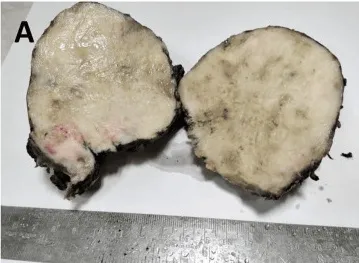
Gross and microscopic features of the tumor. (A) Gross picture: well-circumscribed nodular tumor with solid, grey-white, fleshy partly myxoid cut surface.
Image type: medical_photograph (other_medical_photograph)